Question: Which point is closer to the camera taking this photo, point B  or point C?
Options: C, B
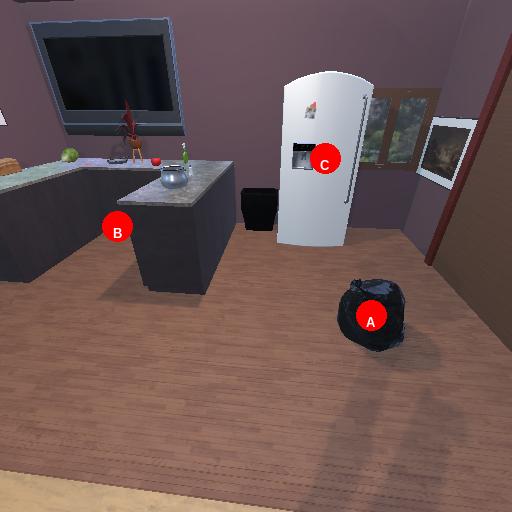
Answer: C